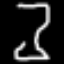
Label: hourglass